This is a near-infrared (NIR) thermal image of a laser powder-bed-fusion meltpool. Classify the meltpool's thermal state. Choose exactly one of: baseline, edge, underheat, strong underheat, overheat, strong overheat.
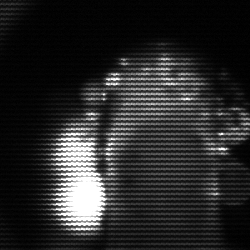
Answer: strong underheat